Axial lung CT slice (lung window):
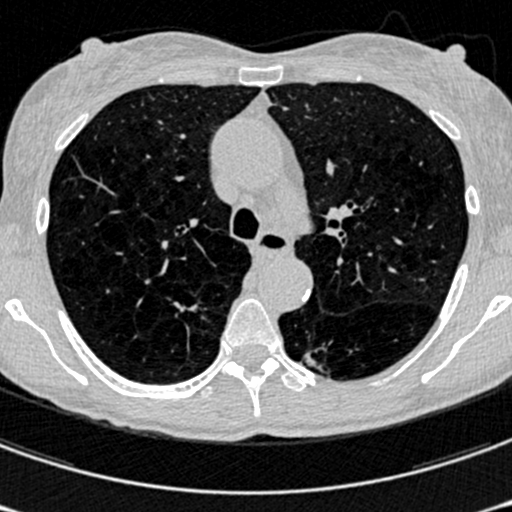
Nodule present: yes
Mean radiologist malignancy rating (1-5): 3